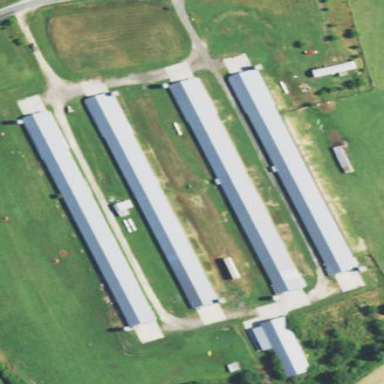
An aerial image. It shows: Farm auxiliary building.